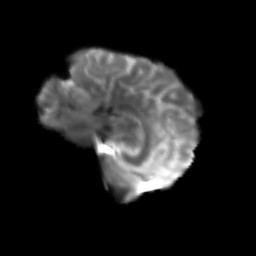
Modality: T2w
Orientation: sagittal
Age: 48
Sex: female
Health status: ill
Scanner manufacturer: siemens
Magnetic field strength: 3 T
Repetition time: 8.7 s
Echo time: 0.11 s